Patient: sex F, age 54
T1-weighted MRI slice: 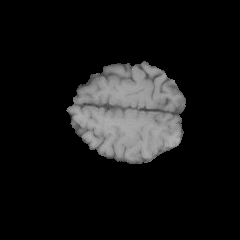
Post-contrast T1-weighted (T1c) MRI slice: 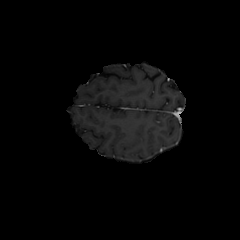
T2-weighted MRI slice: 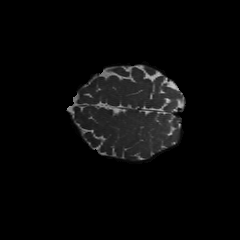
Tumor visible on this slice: no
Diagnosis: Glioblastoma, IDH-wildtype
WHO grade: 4